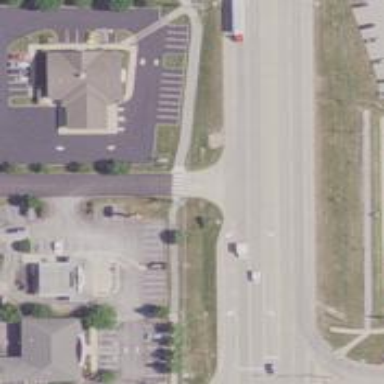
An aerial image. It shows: Uncontrolled road crossing.